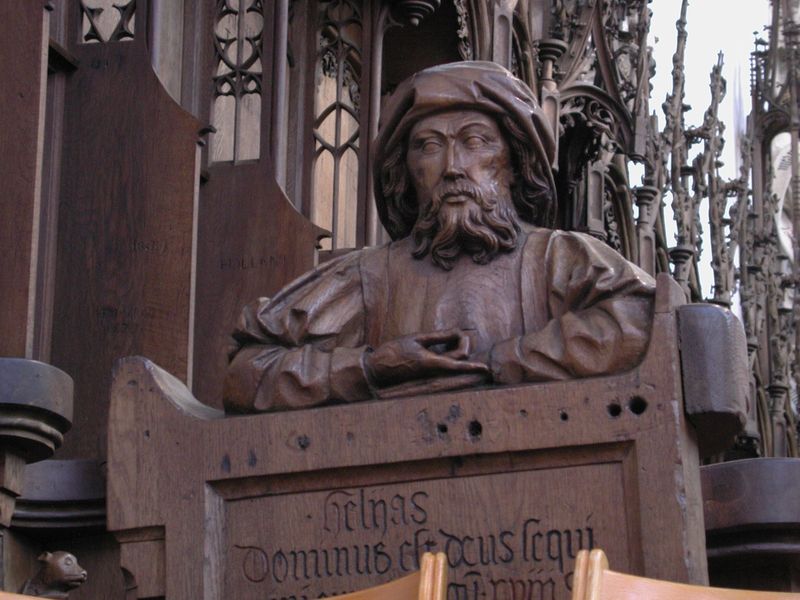
Titel: Chorgestühl
Künstler: Jörg d.J. Syrlin
Standort: Blaubeuren, Klosterkirche (EU - D - BW)
Schlagwörter: hand, mann, braun, finger, frankreich, holz, hut, hund, tier, tuch, haube, bart, mütze, schnurrbart, arm, vollbart, herr, ast, figur, mantel, person, gotik, rundbild, affe, hamster, maus, skulptur, deutschland, holzschnitt, schrift, bank, tafel, gestühl, zeigefinger, detail, inschrift, büste, plastik, zeigen, aufstützen, katze, schild, loch, beschriftung, selbstbildnis, löcher, schnitzerei, aufschrift, gotisch, löwe, filigran, kaputze, schnitzaltar, ulm, chorgestühl, zeigegestus, ratte, riemenschneider, ungefasst, bildschnitzerei, bildschnitzer, 1500, 1530, dominus, inschrft, krabge, schnitzareit, türmchem, löchert